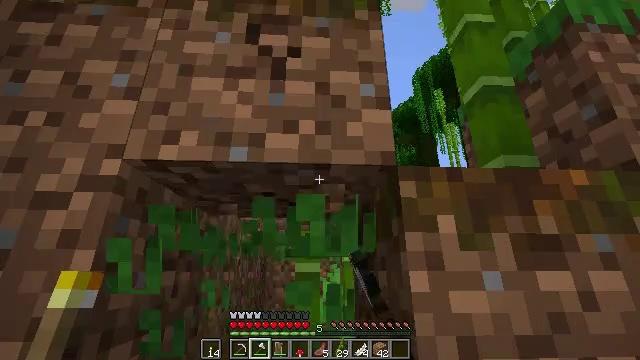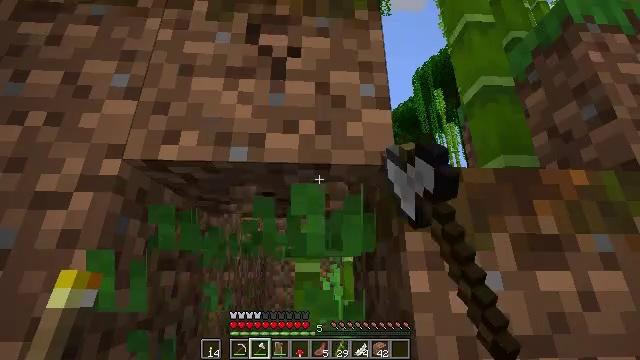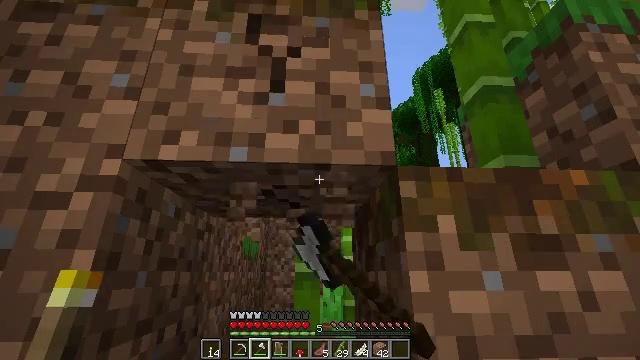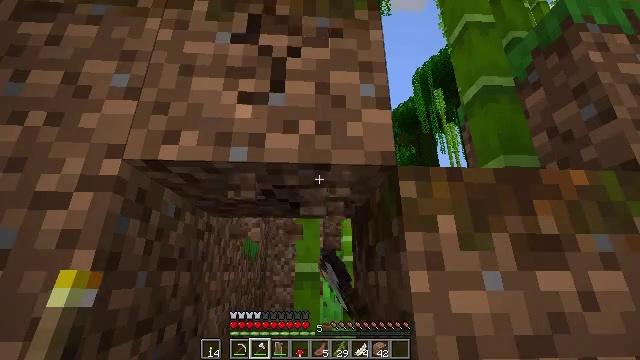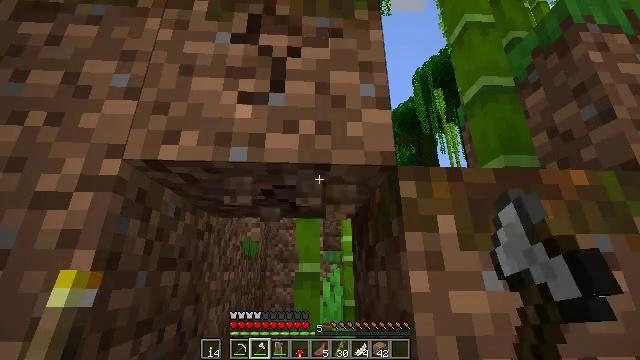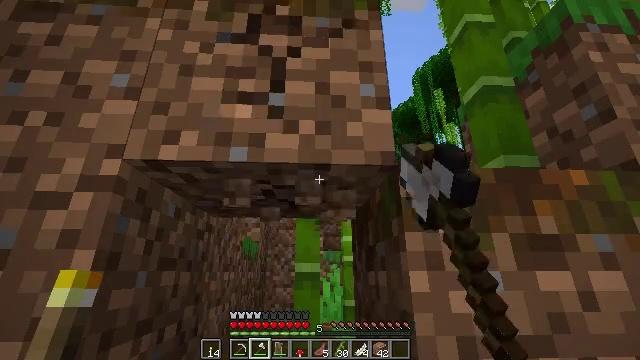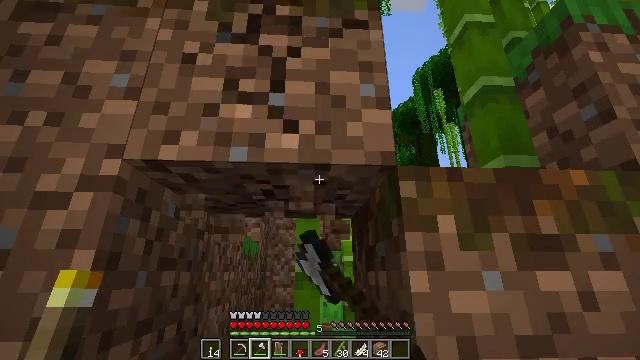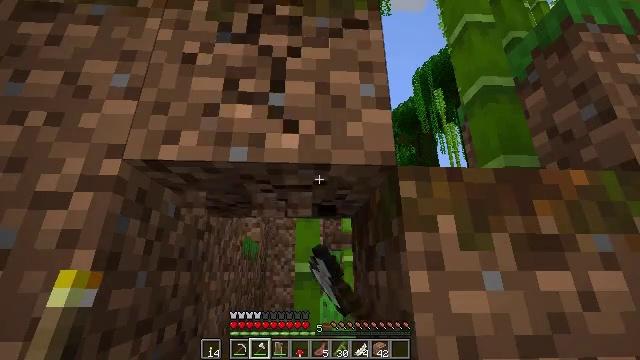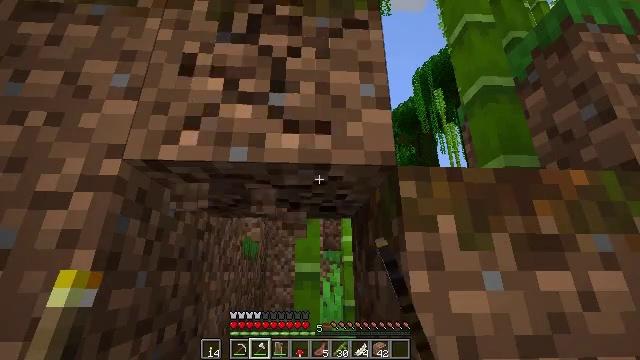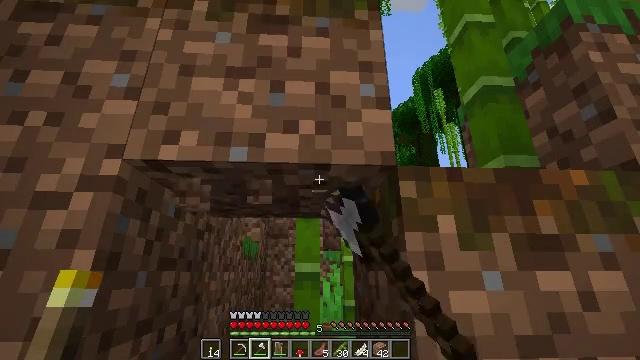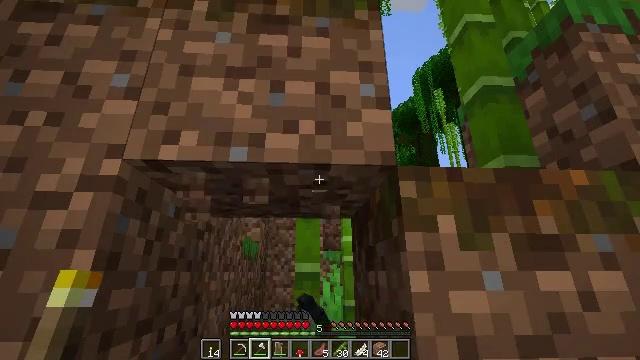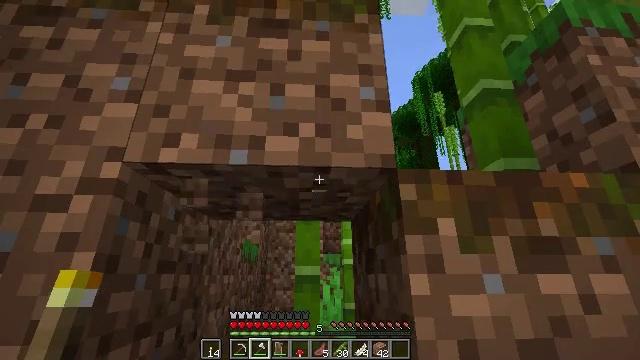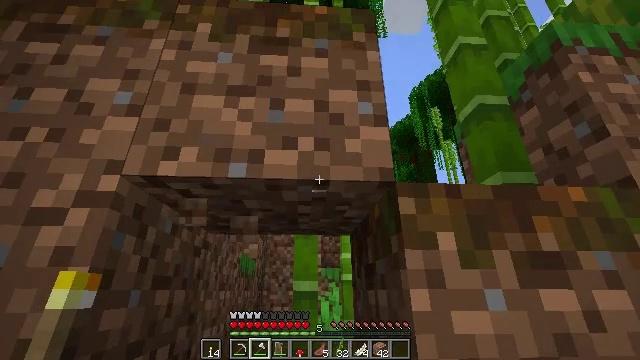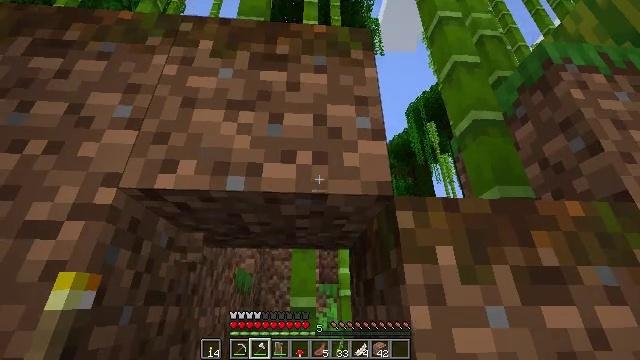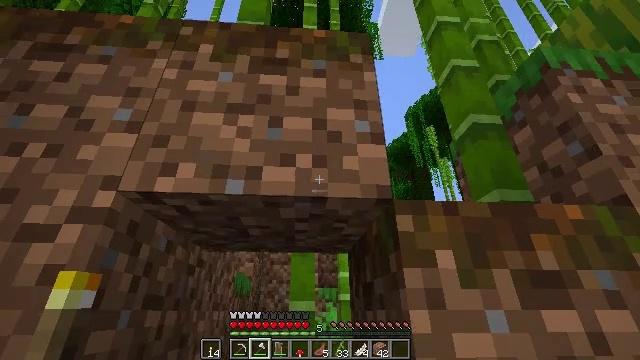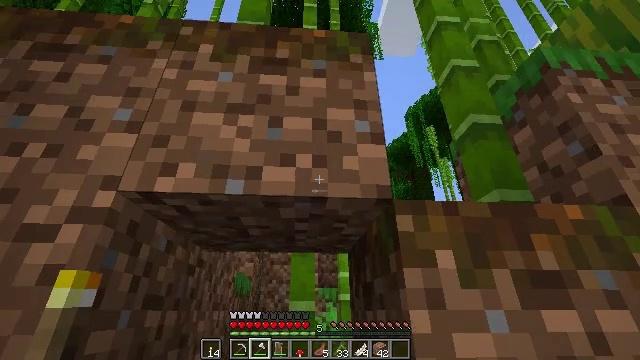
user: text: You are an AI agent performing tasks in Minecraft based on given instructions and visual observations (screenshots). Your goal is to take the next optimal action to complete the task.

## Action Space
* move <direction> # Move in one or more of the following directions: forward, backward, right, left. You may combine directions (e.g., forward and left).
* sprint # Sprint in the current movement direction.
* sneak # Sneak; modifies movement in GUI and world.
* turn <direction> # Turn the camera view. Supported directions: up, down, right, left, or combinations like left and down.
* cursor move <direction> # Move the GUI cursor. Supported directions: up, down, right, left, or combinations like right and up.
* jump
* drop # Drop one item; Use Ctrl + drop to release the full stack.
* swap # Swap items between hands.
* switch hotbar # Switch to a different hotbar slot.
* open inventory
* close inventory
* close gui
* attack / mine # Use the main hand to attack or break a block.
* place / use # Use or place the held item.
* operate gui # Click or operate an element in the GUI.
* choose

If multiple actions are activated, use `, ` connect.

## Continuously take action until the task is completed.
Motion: motion action
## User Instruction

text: Collect some bamboo.
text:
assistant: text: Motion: attack / mine
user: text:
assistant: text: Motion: attack / mine
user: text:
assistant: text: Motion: attack / mine
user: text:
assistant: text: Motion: attack / mine
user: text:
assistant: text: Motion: attack / mine
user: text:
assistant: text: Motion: attack / mine
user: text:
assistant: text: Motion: attack / mine
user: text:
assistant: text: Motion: attack / mine
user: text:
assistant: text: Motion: no_op
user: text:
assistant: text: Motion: no_op
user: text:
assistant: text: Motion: no_op
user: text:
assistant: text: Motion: turn up
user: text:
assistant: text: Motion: turn up
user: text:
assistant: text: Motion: no_op
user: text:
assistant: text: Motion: switch to hotbar 2
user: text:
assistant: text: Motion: switch to hotbar 2
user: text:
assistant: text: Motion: switch to hotbar 2
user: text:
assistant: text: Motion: switch to hotbar 2
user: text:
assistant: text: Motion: no_op
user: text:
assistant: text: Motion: no_op
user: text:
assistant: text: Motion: no_op
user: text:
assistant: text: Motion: turn left
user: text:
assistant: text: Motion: turn left
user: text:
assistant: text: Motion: turn left, attack / mine
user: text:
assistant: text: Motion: attack / mine
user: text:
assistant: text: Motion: attack / mine
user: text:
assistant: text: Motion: attack / mine
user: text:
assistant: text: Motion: attack / mine
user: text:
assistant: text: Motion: attack / mine
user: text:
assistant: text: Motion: attack / mine